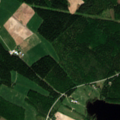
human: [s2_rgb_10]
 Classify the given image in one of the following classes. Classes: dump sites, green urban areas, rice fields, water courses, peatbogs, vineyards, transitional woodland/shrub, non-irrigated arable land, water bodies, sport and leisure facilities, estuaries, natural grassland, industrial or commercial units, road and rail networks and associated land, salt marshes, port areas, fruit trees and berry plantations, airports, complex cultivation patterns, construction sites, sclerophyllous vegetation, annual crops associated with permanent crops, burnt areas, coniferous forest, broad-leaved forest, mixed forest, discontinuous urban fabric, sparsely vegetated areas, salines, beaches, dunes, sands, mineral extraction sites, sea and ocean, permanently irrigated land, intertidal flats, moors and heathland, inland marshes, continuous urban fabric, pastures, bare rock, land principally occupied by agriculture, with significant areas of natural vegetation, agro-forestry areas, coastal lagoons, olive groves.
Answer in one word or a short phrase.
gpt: non-irrigated arable land, land principally occupied by agriculture, with significant areas of natural vegetation, mixed forest, water bodies